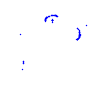
Particle: proton